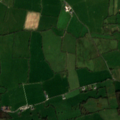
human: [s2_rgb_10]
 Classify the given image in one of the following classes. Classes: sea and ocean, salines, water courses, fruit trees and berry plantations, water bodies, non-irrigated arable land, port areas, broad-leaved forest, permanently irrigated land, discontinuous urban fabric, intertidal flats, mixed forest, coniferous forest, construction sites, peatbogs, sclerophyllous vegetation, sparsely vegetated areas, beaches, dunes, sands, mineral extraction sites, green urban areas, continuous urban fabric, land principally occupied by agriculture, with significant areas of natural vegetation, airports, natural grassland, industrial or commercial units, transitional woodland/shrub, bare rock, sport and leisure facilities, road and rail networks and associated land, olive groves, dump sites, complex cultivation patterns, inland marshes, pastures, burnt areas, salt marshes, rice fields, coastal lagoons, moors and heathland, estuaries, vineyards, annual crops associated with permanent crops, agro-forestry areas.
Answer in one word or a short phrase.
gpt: pastures, complex cultivation patterns, coniferous forest